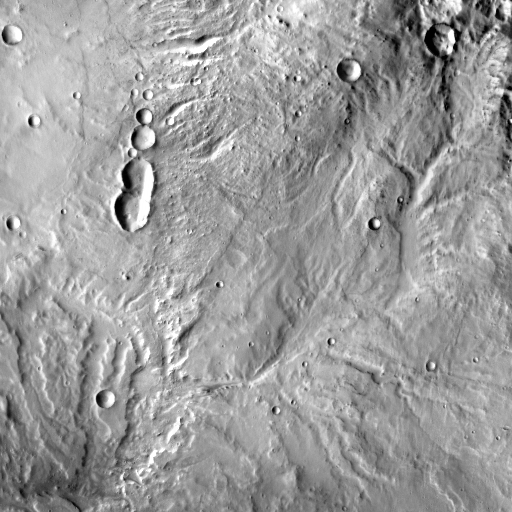
Crater classes present: Background, Other